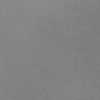
Label: dusty